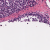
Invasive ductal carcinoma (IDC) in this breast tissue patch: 1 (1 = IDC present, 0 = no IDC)